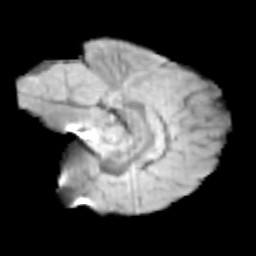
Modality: T2w
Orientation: sagittal
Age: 11
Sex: male
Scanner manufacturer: siemens
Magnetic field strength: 3 T
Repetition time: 3.8 s
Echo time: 0.07 s